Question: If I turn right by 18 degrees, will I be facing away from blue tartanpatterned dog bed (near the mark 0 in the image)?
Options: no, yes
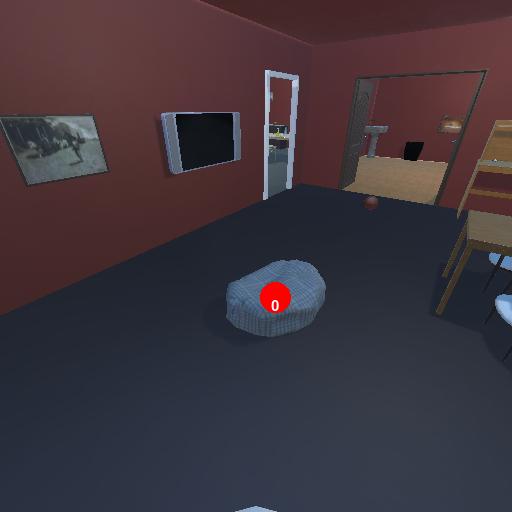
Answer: no